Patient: sex M, age 49
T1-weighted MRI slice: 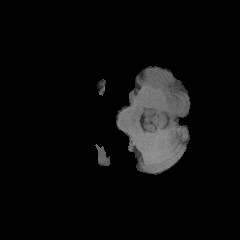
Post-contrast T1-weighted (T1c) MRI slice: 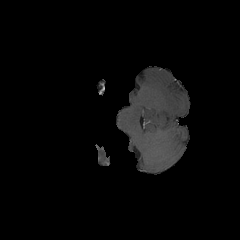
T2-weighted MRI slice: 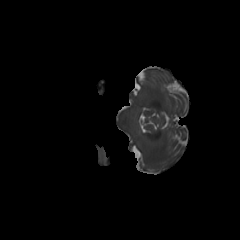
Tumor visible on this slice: no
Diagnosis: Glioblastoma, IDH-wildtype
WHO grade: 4